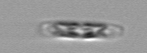
Label: pennate